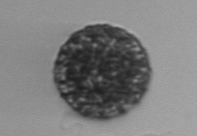
Label: Vicicitus_globosus